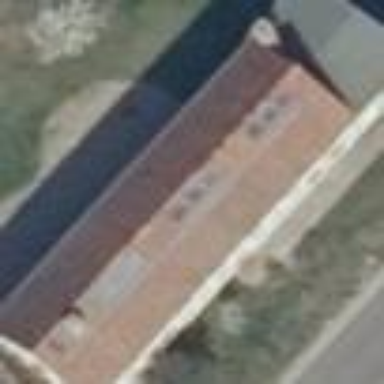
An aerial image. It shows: Detached building.